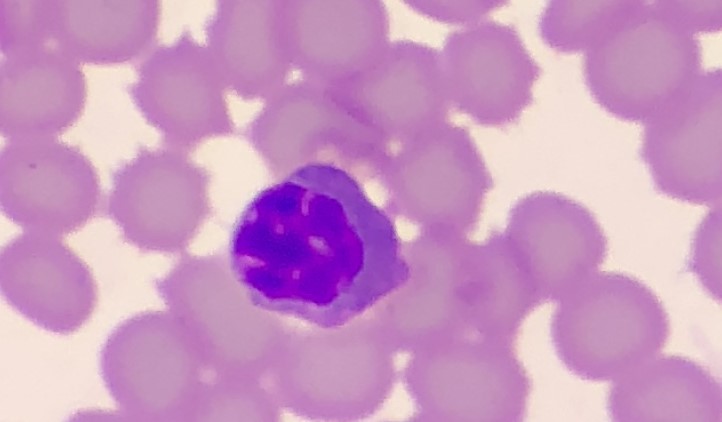
White blood cell type: Lymphocyte